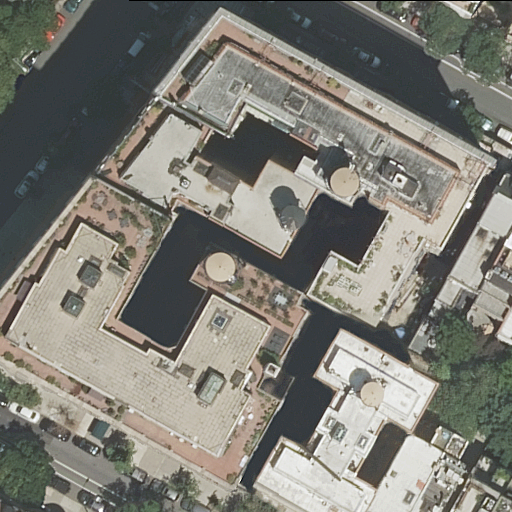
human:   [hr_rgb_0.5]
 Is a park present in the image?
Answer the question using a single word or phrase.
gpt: yes

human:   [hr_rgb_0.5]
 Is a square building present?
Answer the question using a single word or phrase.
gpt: no

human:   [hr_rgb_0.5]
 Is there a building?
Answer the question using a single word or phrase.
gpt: yes

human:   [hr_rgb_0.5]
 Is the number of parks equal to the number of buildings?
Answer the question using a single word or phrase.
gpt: no

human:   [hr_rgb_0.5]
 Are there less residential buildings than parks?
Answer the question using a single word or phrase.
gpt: no

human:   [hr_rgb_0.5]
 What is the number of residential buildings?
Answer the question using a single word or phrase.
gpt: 14

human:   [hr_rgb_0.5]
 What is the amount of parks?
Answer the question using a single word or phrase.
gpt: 1

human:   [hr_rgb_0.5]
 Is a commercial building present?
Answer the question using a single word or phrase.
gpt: no

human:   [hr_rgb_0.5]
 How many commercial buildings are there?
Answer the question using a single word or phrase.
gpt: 0

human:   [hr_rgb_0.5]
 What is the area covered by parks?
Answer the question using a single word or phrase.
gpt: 10629m2

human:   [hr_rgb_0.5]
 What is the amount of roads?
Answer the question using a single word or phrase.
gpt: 3

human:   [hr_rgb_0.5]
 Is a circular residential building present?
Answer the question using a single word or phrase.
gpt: no

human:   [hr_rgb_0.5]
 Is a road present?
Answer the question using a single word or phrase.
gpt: yes

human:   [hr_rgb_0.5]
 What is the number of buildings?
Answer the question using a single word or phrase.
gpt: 14

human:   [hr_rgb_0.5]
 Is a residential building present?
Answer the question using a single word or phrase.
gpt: yes

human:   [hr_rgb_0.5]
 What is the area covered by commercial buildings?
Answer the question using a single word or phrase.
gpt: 0m2

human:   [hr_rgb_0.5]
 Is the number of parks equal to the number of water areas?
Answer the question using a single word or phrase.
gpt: no

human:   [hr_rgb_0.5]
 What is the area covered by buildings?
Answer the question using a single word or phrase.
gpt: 3733m2

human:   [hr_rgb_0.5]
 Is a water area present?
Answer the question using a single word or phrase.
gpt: no

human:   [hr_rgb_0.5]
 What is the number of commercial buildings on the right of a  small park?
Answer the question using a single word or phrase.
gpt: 0

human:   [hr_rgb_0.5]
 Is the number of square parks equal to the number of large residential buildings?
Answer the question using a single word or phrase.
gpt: no

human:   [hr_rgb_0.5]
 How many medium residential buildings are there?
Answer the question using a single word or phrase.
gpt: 3

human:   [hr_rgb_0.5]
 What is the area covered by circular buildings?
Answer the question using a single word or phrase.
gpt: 0m2

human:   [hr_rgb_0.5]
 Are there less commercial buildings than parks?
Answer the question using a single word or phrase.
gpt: yes

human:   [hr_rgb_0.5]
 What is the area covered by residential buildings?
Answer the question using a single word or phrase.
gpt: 3733m2

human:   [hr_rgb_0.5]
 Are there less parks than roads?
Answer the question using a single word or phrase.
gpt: yes

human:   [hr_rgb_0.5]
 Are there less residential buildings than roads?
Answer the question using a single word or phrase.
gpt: no

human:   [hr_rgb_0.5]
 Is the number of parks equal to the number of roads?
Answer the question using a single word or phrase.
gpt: no

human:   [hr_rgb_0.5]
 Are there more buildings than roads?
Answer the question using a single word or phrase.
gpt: yes

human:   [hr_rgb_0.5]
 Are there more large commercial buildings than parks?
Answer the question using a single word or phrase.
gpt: no

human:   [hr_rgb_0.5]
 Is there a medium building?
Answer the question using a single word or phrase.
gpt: yes

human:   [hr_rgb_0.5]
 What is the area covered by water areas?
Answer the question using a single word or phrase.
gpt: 0m2

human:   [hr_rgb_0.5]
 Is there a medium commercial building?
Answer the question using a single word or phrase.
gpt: no

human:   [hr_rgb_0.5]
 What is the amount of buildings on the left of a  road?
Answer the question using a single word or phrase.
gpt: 5

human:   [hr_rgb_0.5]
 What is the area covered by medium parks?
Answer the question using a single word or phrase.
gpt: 0m2

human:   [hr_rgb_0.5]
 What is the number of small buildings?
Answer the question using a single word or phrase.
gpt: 8

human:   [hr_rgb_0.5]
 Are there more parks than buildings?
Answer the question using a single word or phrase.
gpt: no

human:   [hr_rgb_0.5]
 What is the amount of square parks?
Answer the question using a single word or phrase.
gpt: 0

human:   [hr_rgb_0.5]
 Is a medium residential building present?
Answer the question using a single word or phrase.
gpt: yes

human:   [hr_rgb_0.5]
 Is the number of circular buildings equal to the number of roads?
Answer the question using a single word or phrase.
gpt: no

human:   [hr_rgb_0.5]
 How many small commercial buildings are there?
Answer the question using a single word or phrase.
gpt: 0

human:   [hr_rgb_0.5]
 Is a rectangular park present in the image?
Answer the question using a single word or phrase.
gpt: yes

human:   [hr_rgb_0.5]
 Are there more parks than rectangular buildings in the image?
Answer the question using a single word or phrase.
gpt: no

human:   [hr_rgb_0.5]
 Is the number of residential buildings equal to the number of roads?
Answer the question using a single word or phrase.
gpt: no

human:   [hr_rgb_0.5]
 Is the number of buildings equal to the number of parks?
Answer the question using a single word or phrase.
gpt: no

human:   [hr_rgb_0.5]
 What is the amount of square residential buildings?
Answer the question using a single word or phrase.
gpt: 0

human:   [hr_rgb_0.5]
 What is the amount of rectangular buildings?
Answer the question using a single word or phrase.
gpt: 9

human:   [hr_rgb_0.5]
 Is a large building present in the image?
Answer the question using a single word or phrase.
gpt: yes

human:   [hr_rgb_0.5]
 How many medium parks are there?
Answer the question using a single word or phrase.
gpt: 0

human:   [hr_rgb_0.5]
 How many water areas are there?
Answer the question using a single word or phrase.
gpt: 0

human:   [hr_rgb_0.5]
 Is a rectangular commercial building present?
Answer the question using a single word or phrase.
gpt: no

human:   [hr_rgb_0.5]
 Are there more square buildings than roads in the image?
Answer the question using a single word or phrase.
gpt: no

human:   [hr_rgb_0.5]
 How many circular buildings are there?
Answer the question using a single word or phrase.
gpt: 0

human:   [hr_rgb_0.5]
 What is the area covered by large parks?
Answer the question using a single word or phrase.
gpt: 10629m2

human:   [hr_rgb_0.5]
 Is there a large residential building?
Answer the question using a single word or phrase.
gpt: yes

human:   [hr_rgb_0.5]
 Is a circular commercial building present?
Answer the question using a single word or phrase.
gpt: no

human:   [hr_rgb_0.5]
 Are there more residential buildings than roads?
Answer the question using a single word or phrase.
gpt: yes

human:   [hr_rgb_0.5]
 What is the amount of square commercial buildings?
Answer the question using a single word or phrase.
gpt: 0

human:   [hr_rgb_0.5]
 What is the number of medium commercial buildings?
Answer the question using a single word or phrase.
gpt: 0

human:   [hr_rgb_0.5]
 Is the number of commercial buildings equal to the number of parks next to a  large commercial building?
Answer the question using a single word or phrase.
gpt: yes

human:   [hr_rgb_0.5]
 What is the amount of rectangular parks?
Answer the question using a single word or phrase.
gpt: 1

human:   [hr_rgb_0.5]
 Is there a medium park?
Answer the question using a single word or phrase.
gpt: no

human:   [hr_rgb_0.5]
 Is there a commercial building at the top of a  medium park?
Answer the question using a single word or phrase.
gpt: no

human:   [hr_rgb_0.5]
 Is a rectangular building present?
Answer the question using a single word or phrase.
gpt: yes